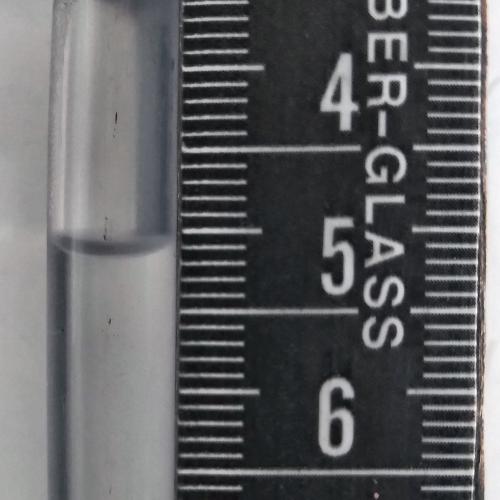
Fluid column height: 5.1 cm